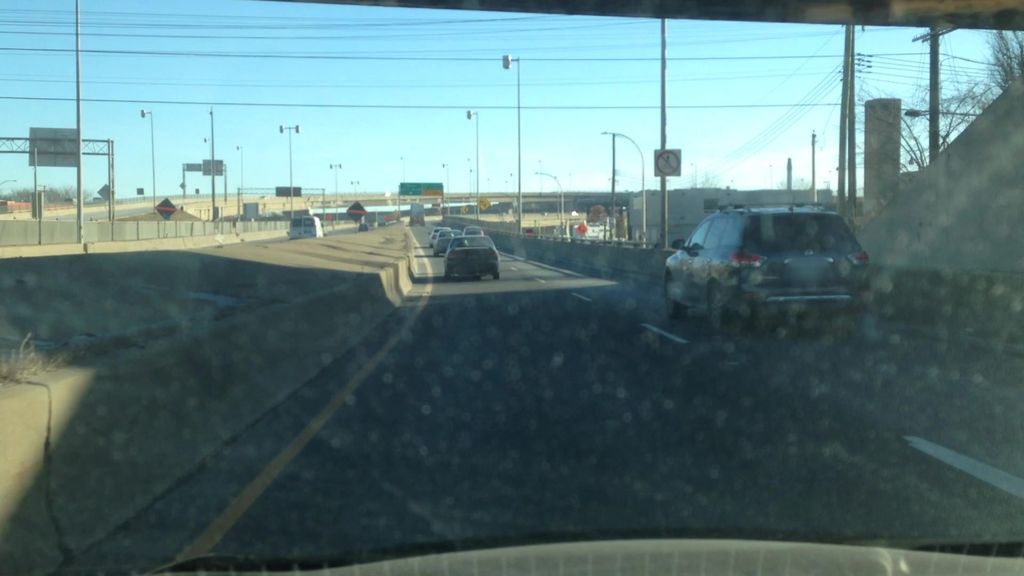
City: montreal